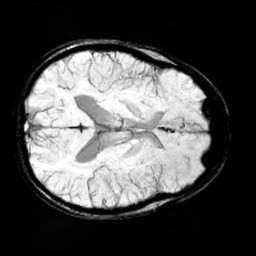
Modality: minIP
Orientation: axial
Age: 10
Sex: female
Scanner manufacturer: siemens
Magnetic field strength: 3 T
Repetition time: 0.027 s
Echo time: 0.02 s